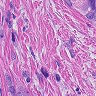
Metastatic tissue present: yes